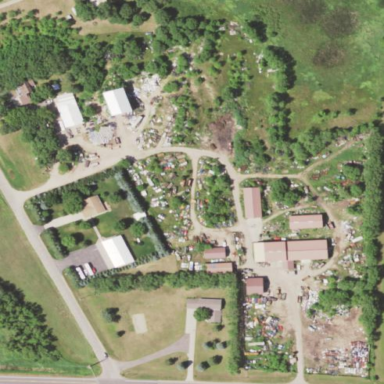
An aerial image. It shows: Scrap yard situated in industrial area.